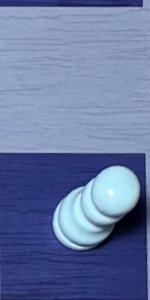
Label: Pawn_White